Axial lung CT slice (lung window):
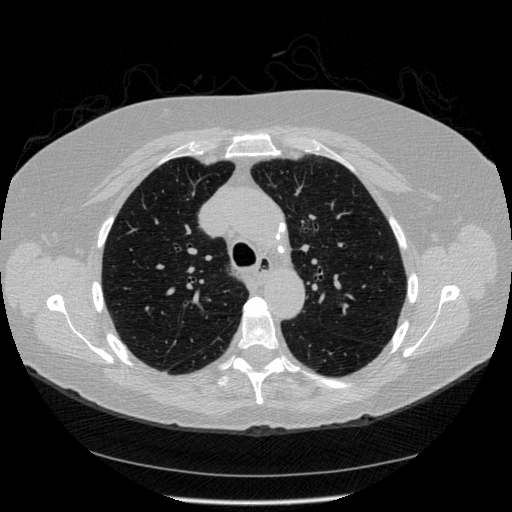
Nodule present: no